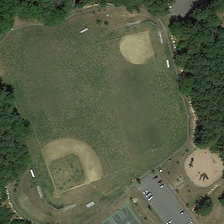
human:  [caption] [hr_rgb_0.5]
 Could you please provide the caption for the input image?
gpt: two baseball fields are surrounded by many green trees and a parking lot .

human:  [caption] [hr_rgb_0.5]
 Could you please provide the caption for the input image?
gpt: two baseball fields are surrounded by many green trees and a parking lot .

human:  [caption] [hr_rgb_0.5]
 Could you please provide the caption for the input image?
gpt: two baseball fields are surrounded by many green trees and a parking lot .

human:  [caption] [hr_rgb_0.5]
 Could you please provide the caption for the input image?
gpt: two baseball fields are surrounded by many green trees and a parking lot .

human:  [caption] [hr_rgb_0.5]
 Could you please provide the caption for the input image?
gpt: two baseball fields are surrounded by many green trees and a parking lot .